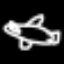
Label: airplane